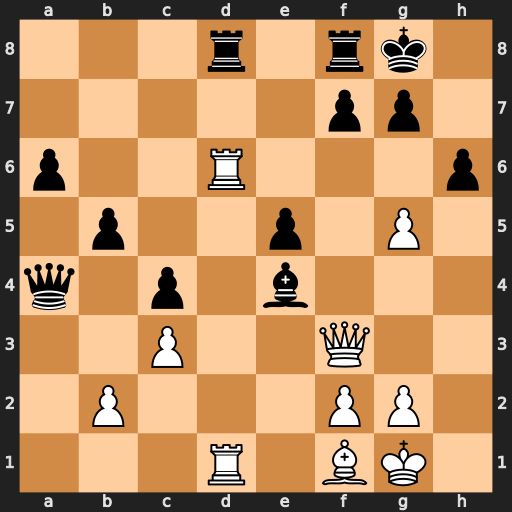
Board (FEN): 3r1rk1/5pp1/p2R3p/1p2p1P1/q1p1b3/2P2Q2/1P3PP1/3R1BK1
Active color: w
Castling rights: -
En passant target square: -
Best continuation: Qxe4 Qxd1 Rxd1